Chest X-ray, PA view. Patient: 53 years old, sex M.
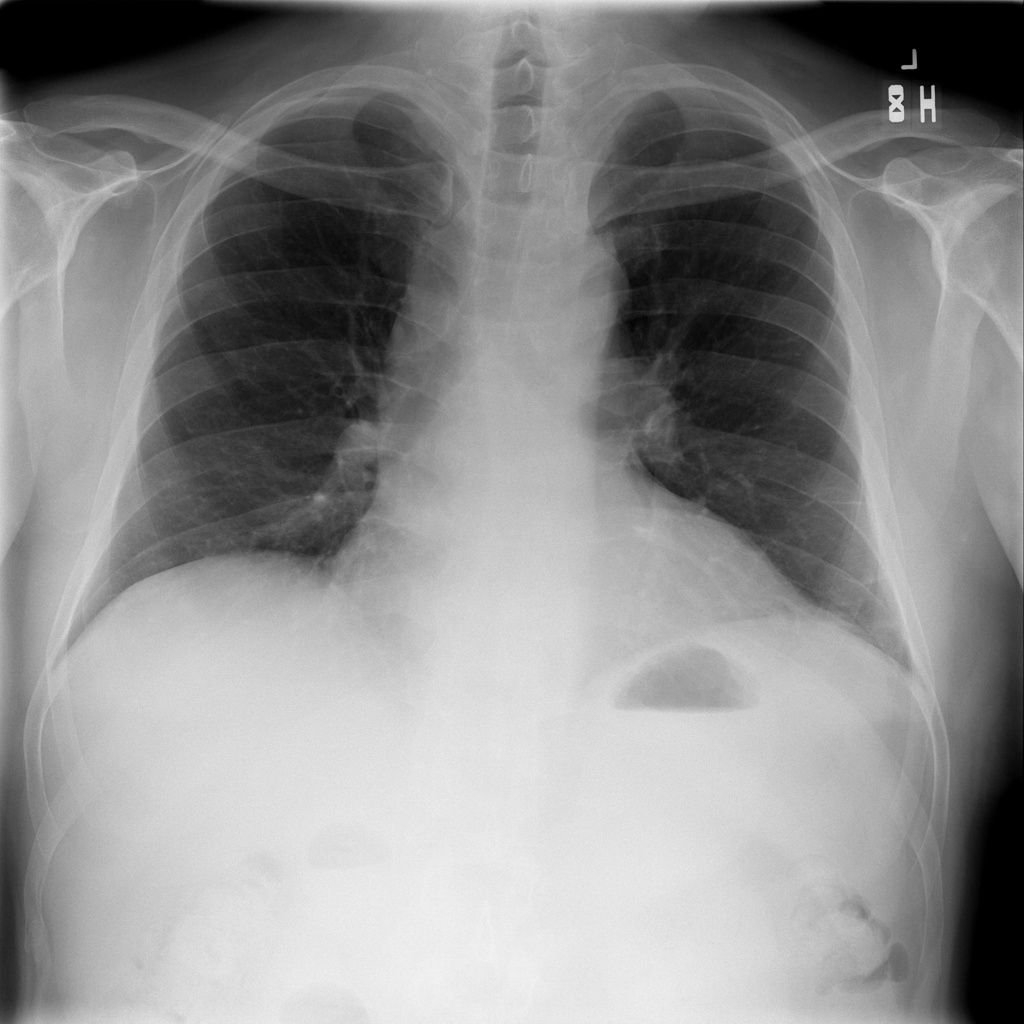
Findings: No Finding